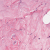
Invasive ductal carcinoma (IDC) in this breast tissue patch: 0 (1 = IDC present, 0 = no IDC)